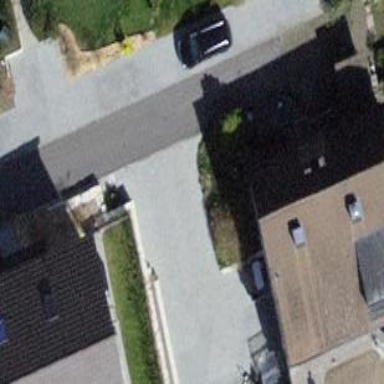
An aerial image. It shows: Building with tile roof.